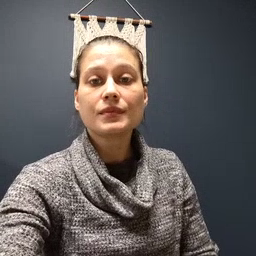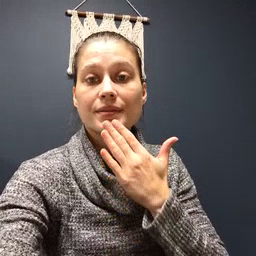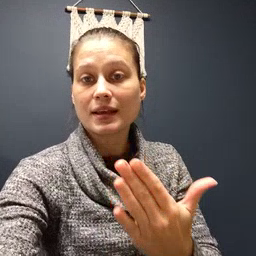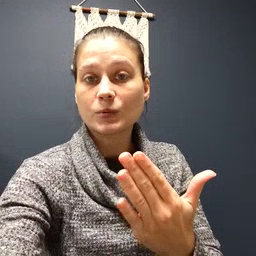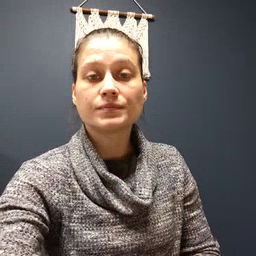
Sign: thankyou